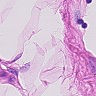
Metastatic tissue present: no